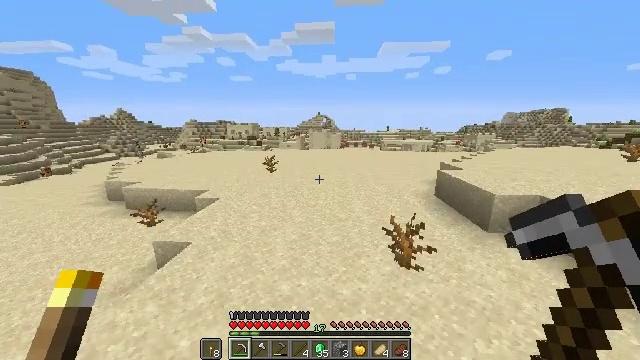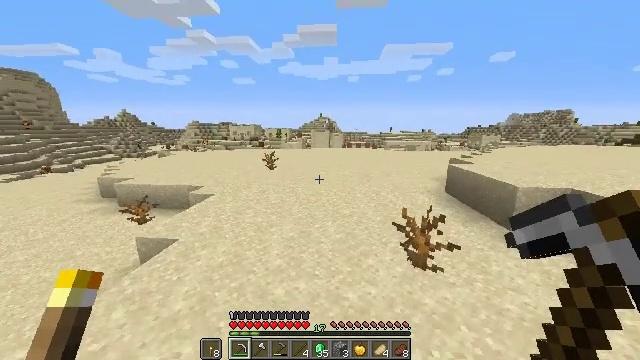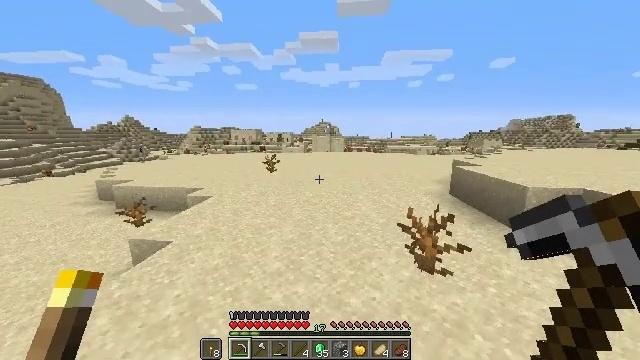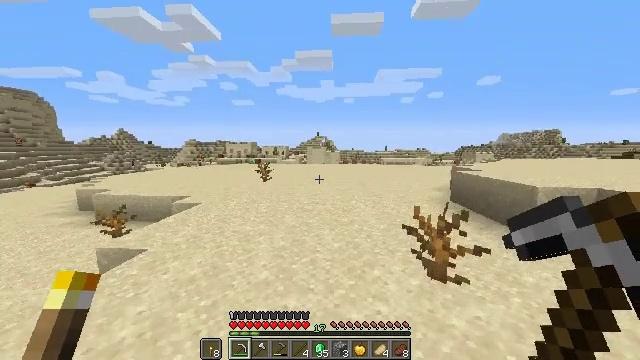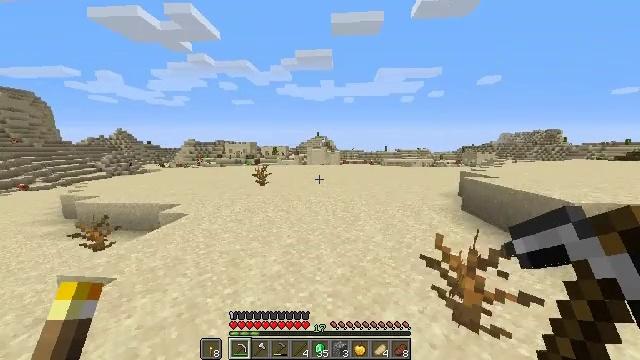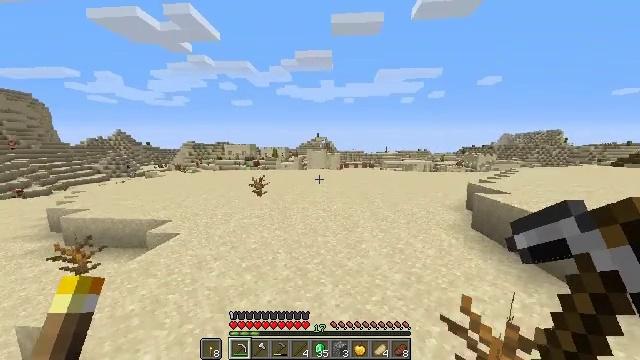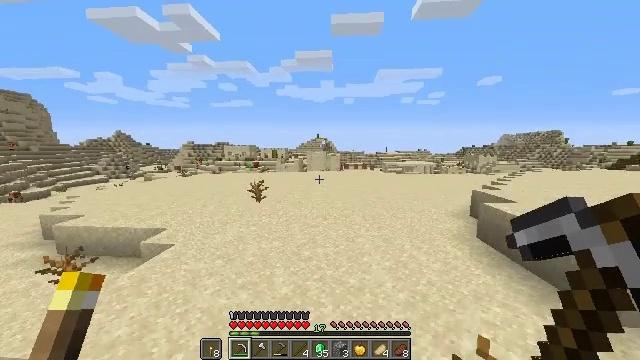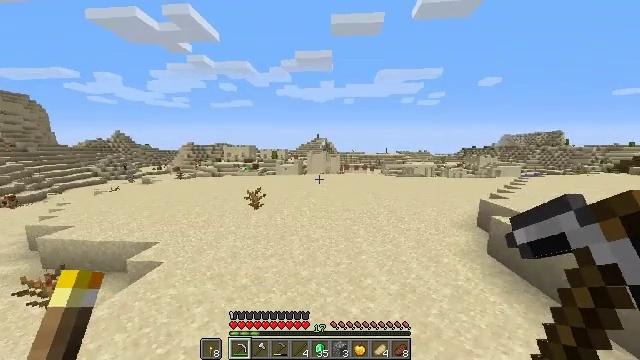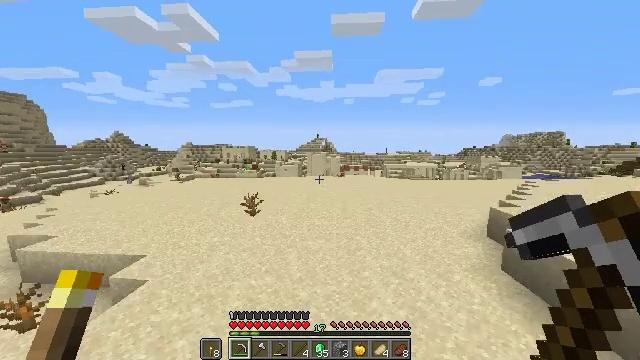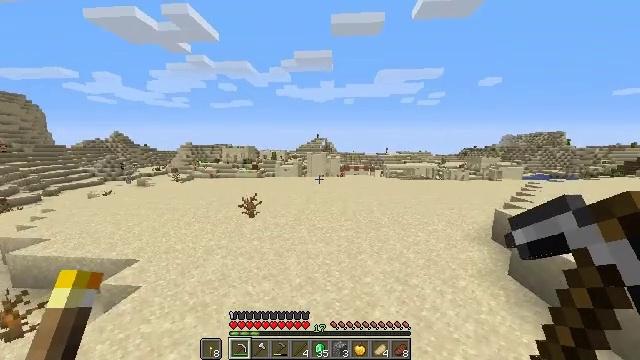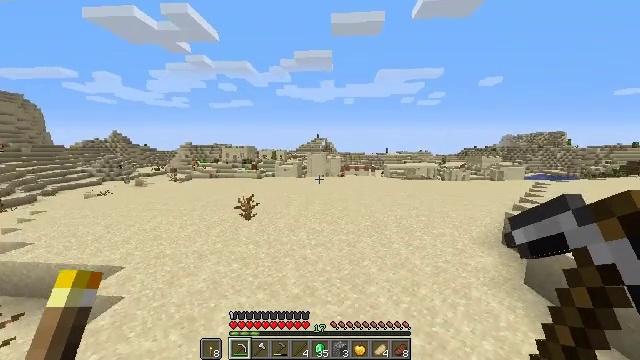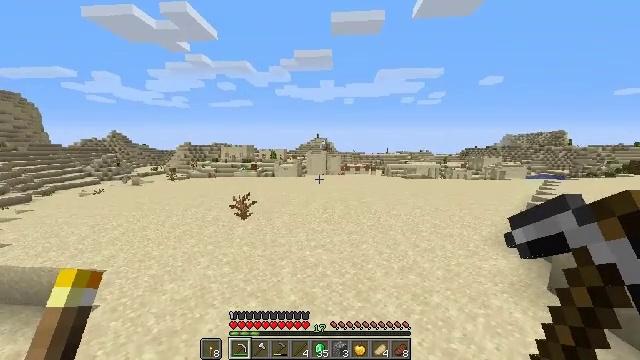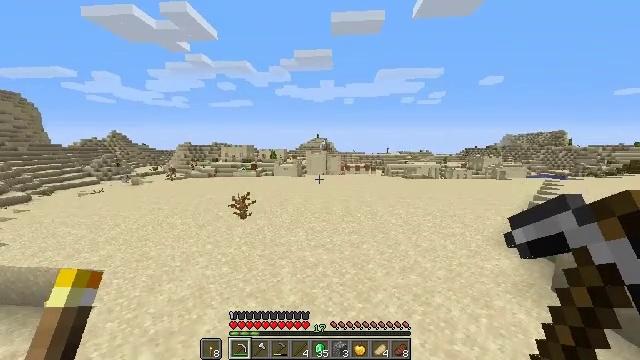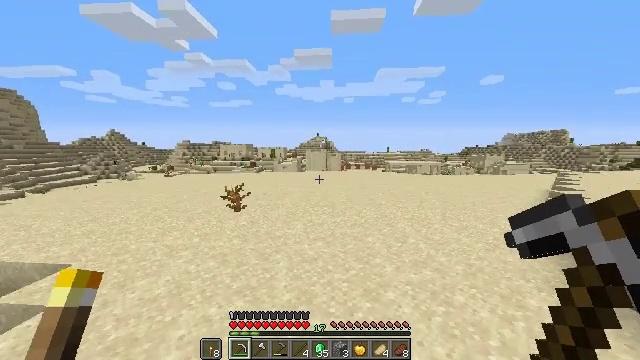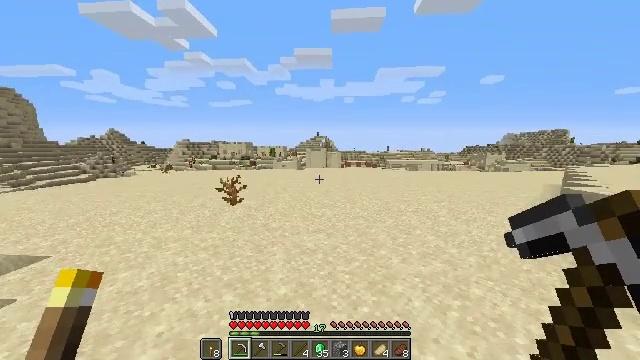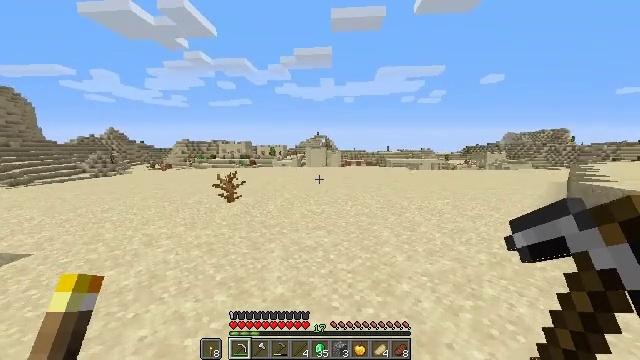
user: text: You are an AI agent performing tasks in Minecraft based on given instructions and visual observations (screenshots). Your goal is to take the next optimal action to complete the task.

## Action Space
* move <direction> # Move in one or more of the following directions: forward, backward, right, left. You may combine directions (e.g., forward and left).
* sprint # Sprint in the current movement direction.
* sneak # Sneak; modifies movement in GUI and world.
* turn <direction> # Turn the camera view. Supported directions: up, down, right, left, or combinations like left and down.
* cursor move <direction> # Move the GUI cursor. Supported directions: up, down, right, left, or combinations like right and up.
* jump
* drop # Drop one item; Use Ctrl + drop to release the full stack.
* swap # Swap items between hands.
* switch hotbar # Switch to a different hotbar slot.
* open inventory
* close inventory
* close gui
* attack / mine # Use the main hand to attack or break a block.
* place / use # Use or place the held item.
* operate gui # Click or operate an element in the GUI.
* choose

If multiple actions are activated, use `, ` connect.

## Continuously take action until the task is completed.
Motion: motion action
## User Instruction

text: Reclaim the cartography table for later use.
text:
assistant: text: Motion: move forward, jump
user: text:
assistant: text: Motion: move forward, turn up, jump
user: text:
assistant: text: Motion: move forward, turn right and up, jump
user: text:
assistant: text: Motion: move forward, jump
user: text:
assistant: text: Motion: move forward, jump
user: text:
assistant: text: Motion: move forward, jump
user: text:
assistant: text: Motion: move forward, jump
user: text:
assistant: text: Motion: move forward, jump
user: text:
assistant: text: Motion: move forward, jump
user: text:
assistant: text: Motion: move forward, jump
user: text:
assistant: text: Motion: move forward, jump
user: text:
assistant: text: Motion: move forward, jump
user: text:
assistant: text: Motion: move forward, jump
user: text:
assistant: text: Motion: move forward, jump
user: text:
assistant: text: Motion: move forward, jump
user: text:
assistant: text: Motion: move forward, jump
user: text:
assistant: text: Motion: move forward, jump
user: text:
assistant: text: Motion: move forward, jump
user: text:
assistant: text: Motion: move forward, jump
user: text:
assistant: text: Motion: move forward, jump
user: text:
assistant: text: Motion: move forward, jump
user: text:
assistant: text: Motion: move forward, turn down, jump
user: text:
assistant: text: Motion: move forward, turn down, jump
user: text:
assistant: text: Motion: move forward, turn down, jump
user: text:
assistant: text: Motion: move forward, turn down, jump
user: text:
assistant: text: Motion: move forward, turn down, jump
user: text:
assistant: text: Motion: move forward, jump
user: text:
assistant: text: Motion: move forward, turn right and down, jump
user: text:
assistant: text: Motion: move forward, turn right, jump
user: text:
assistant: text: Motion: move forward, turn right, jump